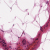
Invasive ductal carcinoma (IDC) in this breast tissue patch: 0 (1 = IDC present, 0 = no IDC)